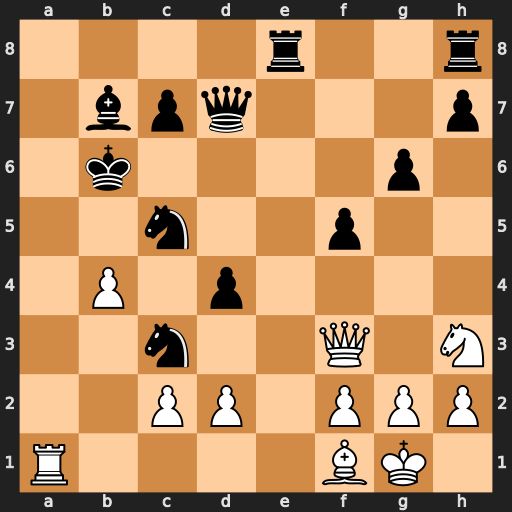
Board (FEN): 4r2r/1bpq3p/1k4p1/2n2p2/1P1p4/2n2Q1N/2PP1PPP/R4BK1
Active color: w
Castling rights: -
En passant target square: -
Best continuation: bxc5+ Kxc5 Qxb7